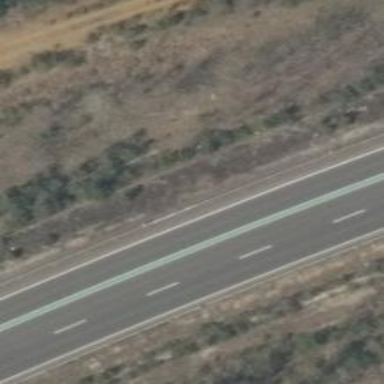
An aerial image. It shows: Asphalt trunk highway.